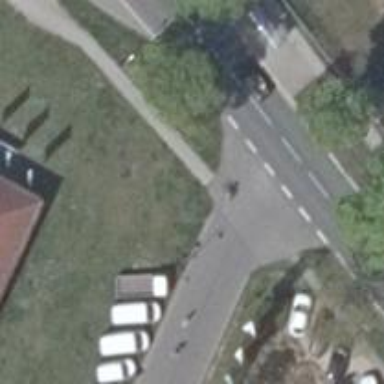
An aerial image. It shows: Asphalt road in residential area with opposite cycleway.